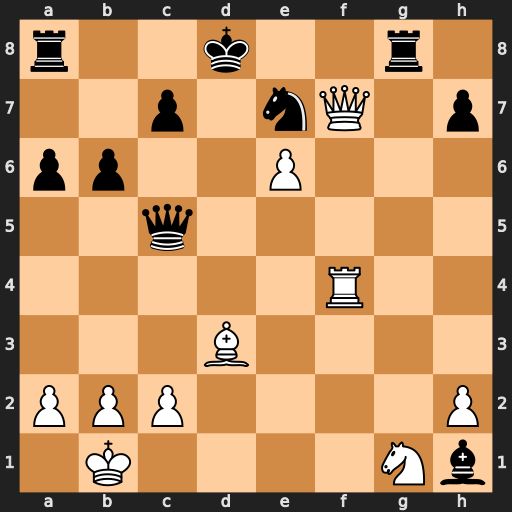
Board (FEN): r2k2r1/2p1nQ1p/pp2P3/2q5/5R2/3B4/PPP4P/1K4Nb
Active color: w
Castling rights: -
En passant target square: -
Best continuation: Qf8+ Rxf8 Rxf8#